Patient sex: F
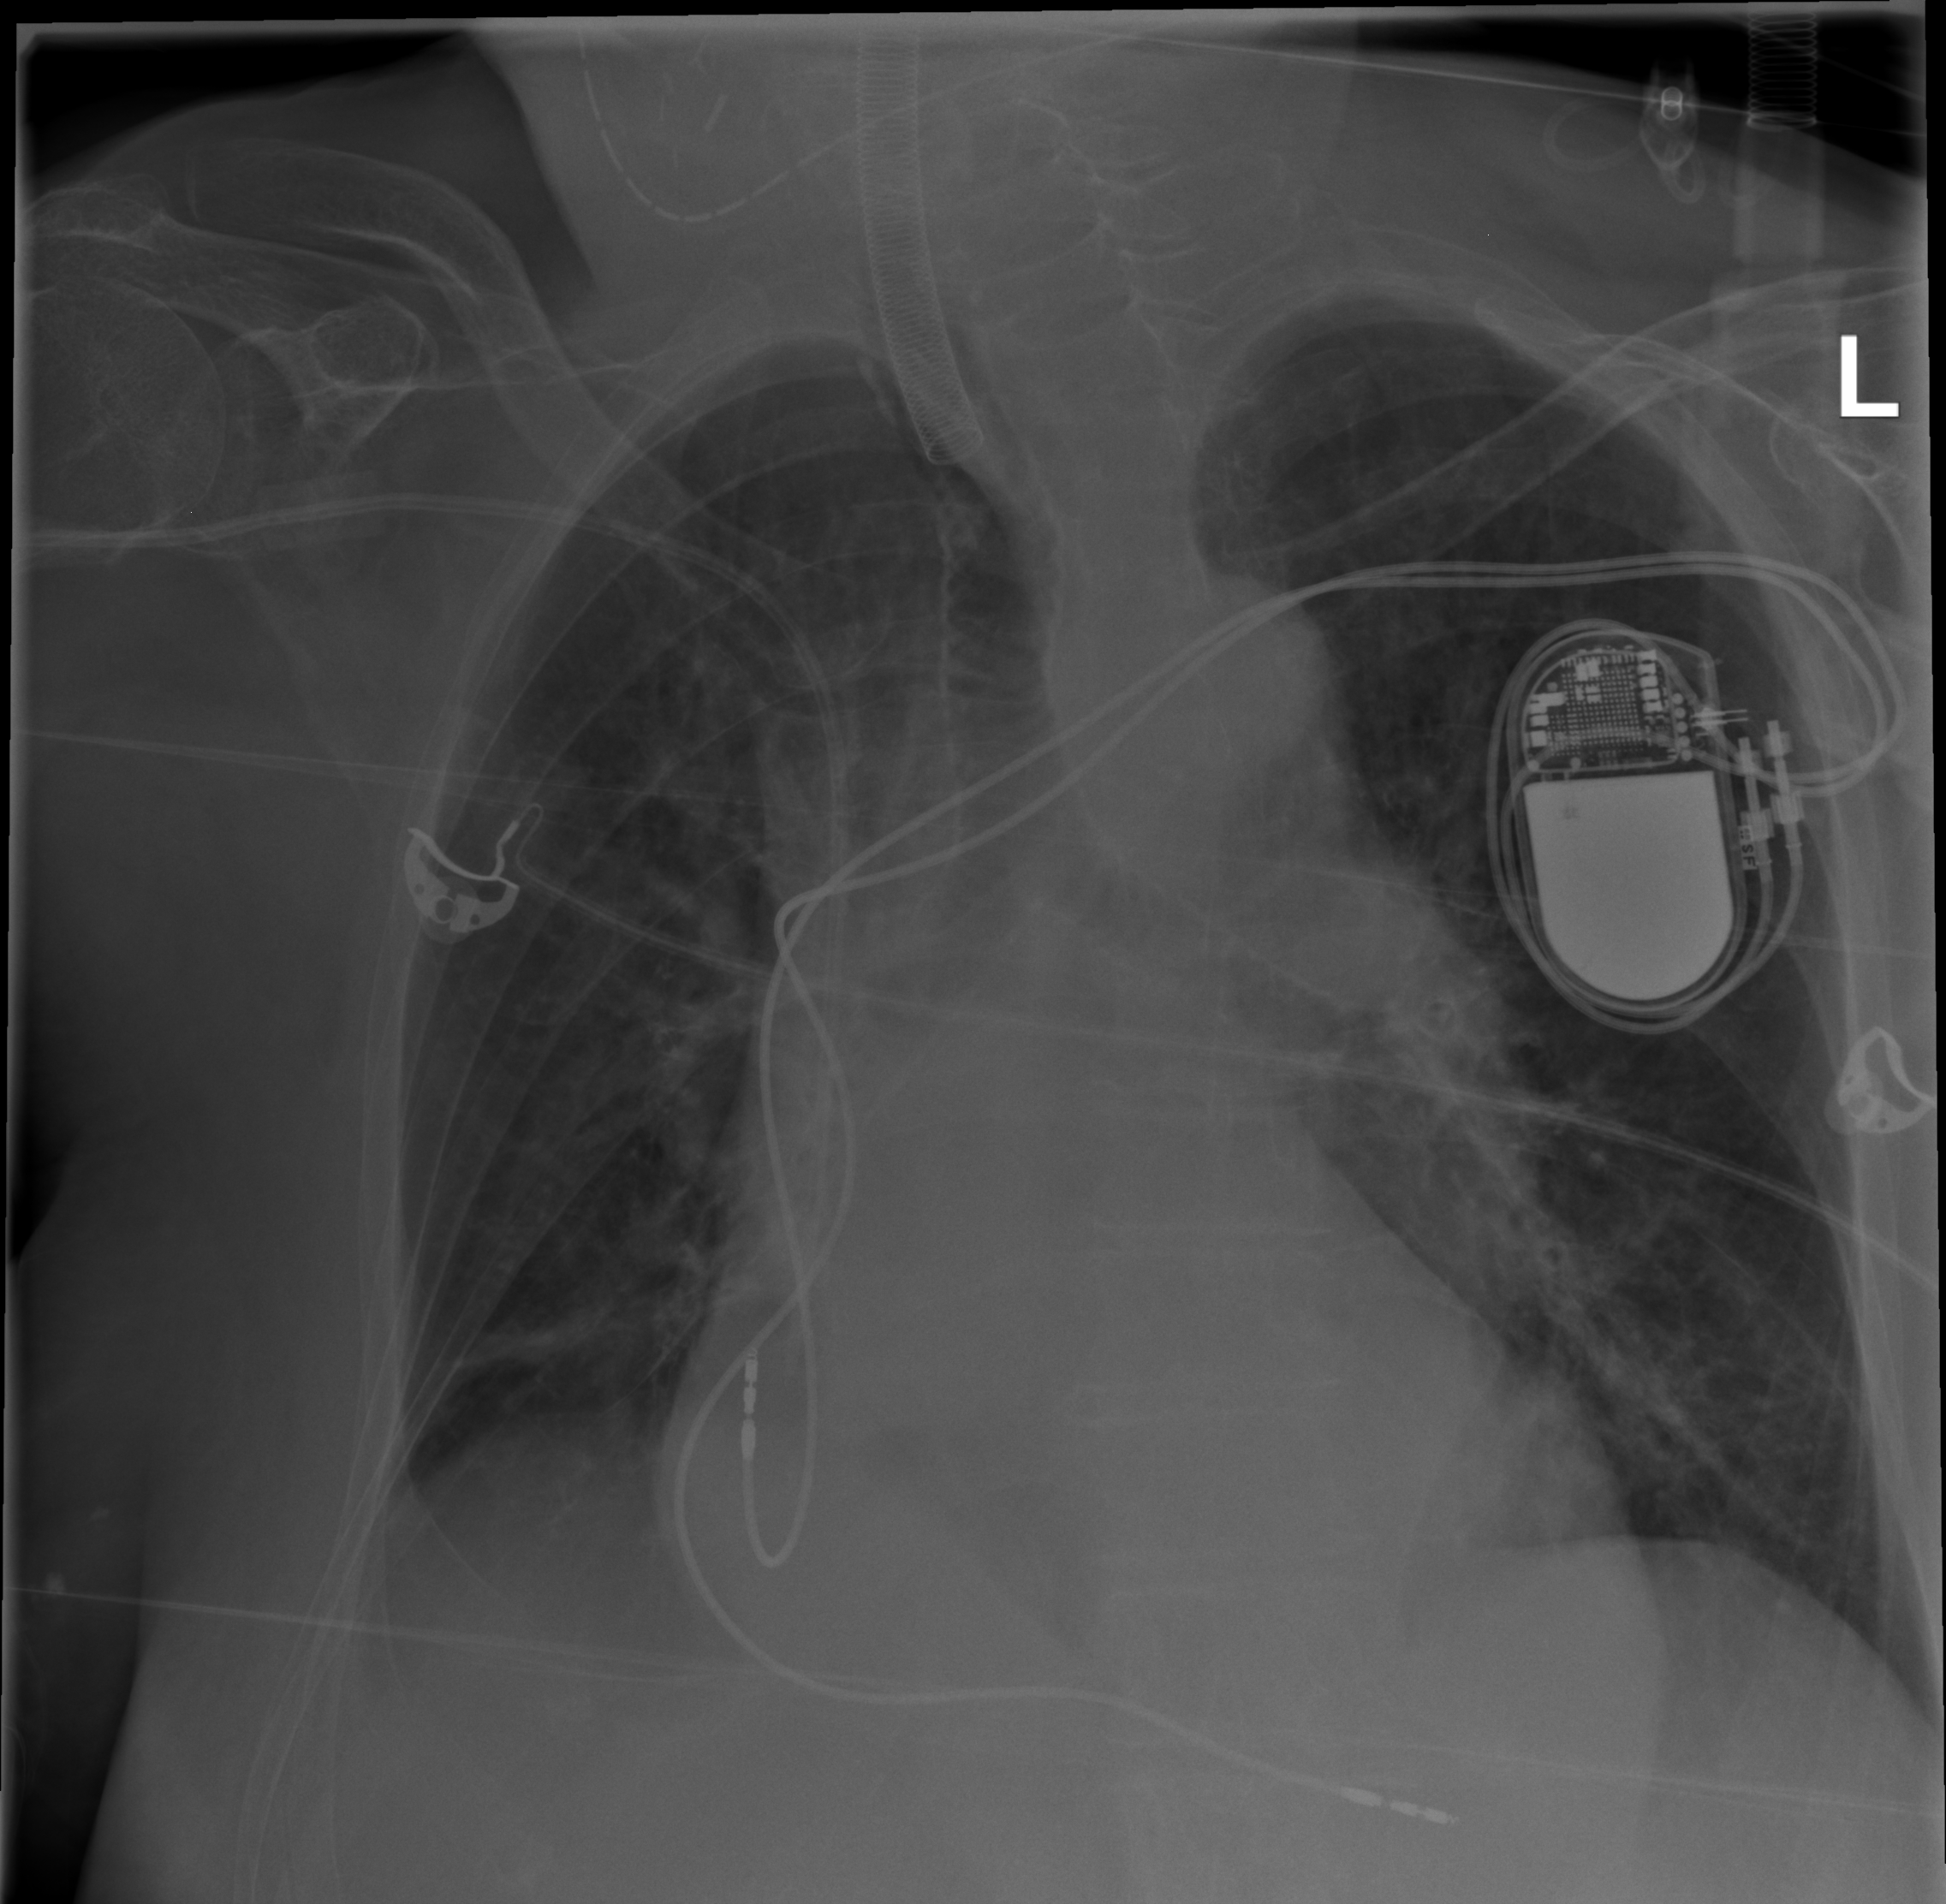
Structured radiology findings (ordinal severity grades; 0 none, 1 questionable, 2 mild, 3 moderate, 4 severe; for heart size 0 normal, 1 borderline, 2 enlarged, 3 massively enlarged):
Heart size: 0
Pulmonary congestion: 0
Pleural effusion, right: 0
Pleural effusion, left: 0
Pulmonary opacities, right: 1
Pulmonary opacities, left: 1
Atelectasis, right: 0
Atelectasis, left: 0